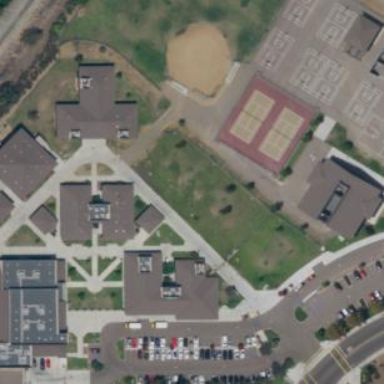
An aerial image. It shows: School.